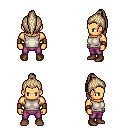
a pixel art fantasy rpg character, male body template, human, tanned skin, white sleeveless shirt, magenta pants, white blonde long topknot hairstyle, leather bracers, brown shoes, four views (front, back, left, right), 2x2 character sprite sheet, small pixel art, hard edges, no anti-aliasing